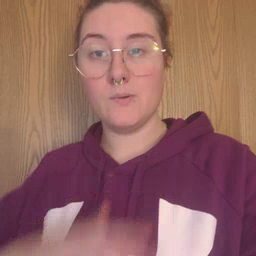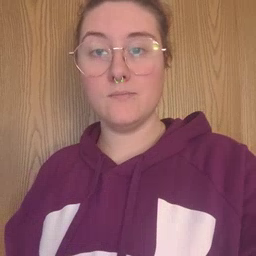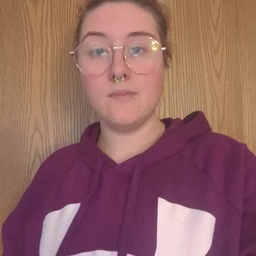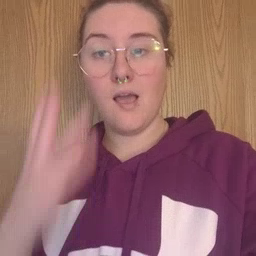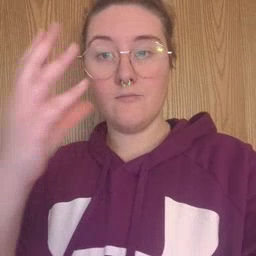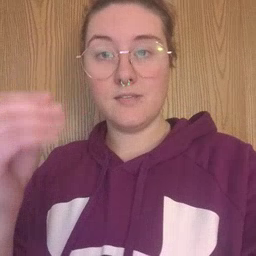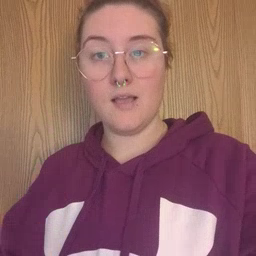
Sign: outside